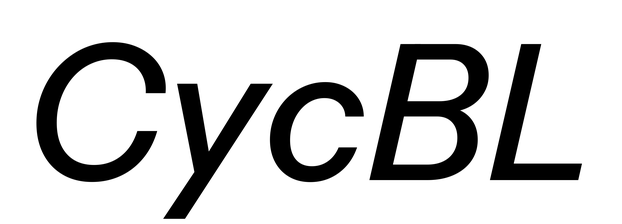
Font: InstrumentSans-Italic_Medium_Italic